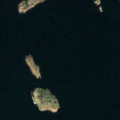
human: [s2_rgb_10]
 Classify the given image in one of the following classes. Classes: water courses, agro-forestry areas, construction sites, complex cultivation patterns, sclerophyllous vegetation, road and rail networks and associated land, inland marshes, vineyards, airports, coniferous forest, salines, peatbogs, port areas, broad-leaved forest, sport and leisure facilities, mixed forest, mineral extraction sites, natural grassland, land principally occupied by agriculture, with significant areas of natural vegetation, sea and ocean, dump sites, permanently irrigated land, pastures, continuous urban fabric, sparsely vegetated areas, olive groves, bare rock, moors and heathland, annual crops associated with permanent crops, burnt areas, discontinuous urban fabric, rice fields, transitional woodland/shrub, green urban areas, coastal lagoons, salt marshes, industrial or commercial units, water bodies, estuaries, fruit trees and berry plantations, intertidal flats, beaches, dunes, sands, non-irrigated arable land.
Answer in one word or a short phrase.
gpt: sea and ocean